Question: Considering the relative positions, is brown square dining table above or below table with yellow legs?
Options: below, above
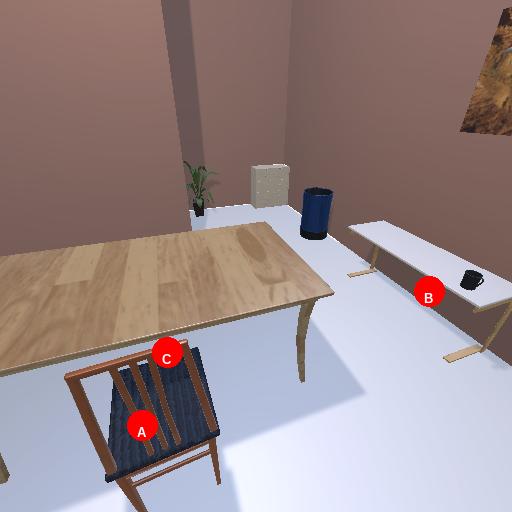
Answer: below